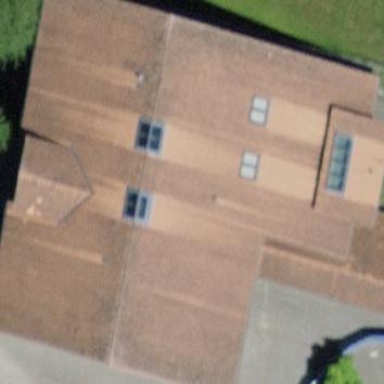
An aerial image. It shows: School building.